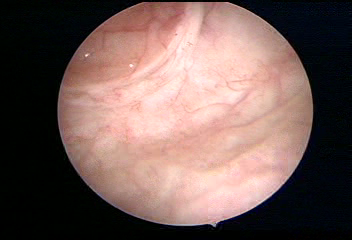
Modality: WLC
Class: Foreign bodies
Subclass: AirBubble
Bladder cancer association: No
Annotated structures: Air bubble